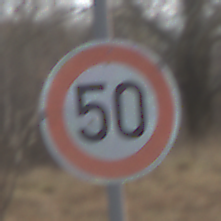
Verkehrszeichen: Geschwindigkeit50
Umgebung: Outdoor, Nature
Tageszeit: MorningAfternoon
Wetter: PartlyCloudy
Licht: Natural
Jahreszeit: NotSpecified
Kontrast: HighContrast